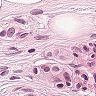
Metastatic tissue present: yes